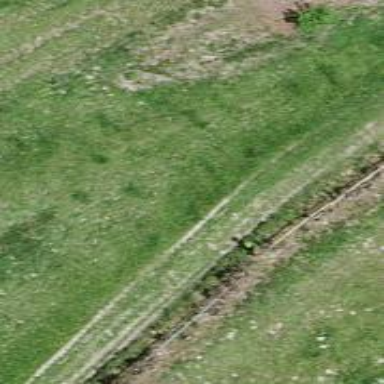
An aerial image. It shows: Path covered in grass.